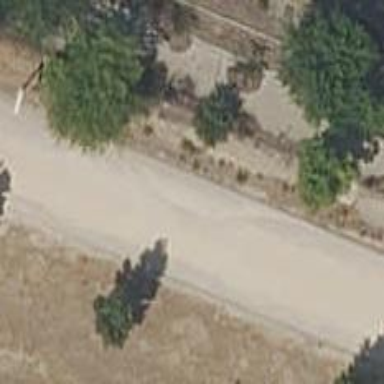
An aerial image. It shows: Dirt footway.